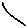
Label: line